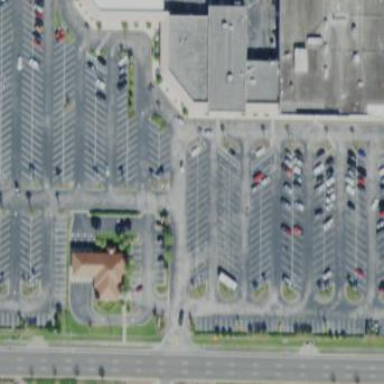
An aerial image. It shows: Parking area with surface.